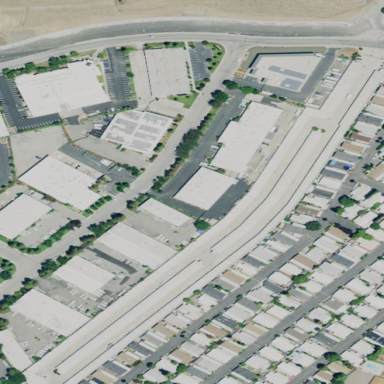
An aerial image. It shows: Storage rental shop.